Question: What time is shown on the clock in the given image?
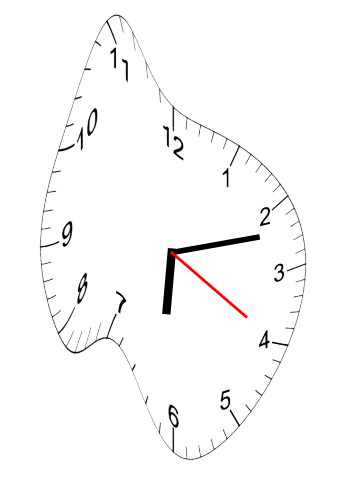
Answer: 06:12:20